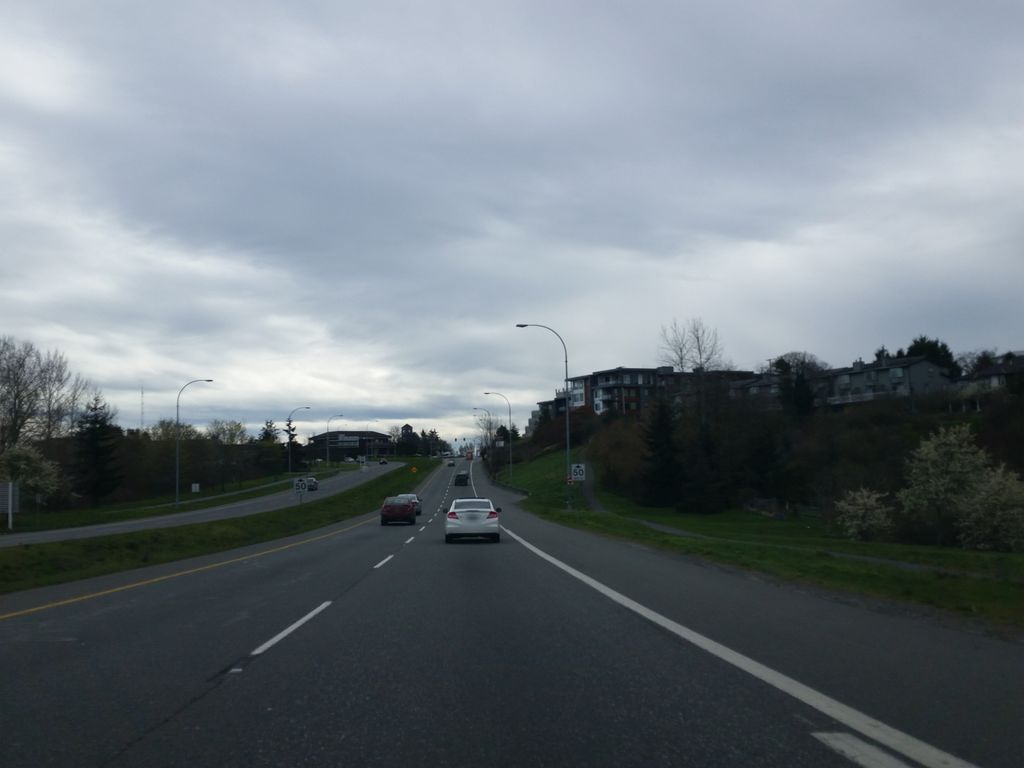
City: victoria